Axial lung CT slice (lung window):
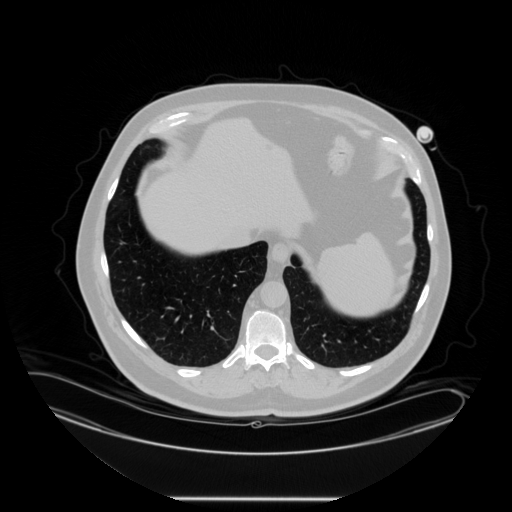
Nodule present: no